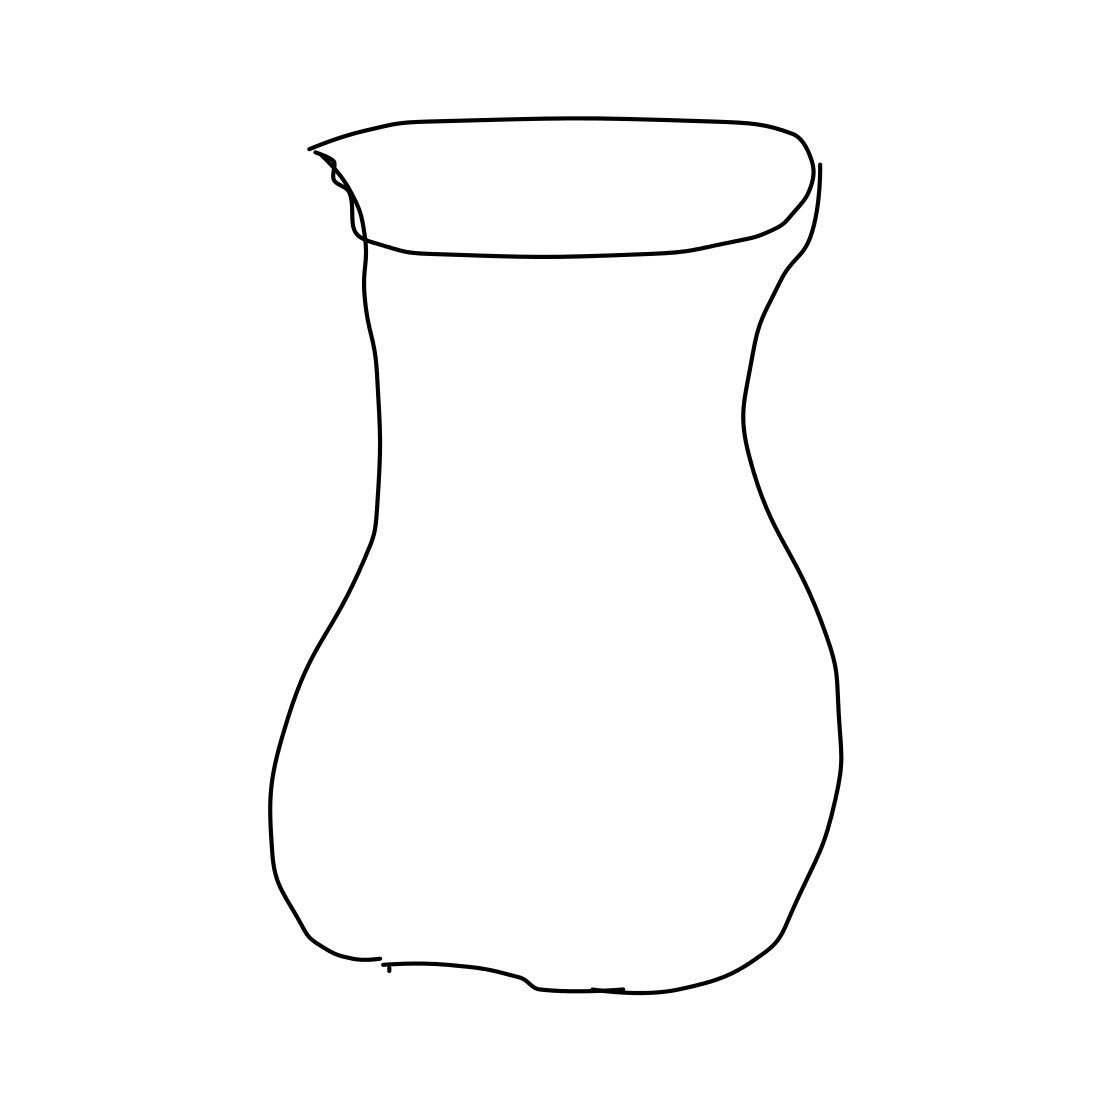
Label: vase